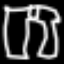
Label: pants